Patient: sex M, age 19
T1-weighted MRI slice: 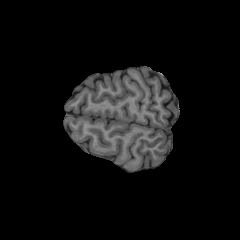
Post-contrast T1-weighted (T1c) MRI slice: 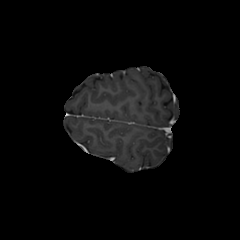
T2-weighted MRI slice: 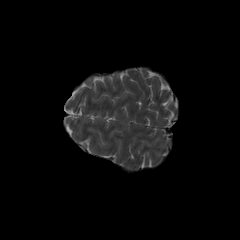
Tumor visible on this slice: no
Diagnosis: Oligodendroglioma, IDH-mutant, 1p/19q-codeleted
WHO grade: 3